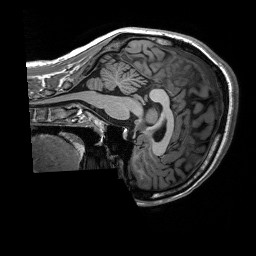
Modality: T1w
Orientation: sagittal
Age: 24
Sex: female
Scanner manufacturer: siemens
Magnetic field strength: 3 T
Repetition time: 2.53 s
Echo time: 0.00227 s